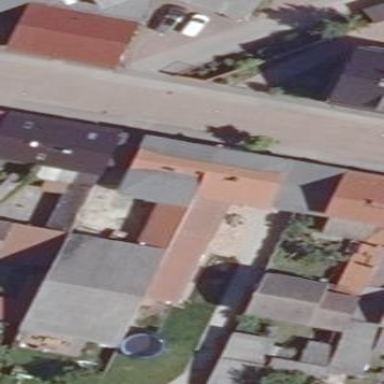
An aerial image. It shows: Simple and straightforward house.